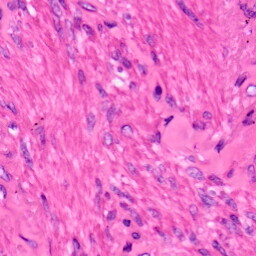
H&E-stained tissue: Lung